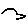
Label: bird